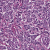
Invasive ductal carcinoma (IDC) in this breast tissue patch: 1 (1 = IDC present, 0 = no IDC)